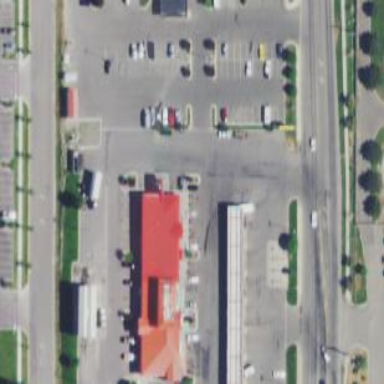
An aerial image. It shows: Retail area.